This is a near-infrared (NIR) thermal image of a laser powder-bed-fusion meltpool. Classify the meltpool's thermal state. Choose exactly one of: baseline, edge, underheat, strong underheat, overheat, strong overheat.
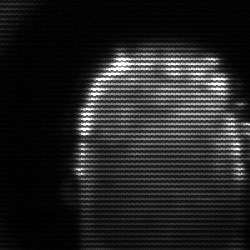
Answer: baseline